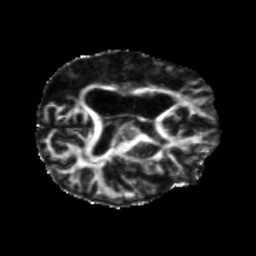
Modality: FA
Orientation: axial
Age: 51
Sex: female
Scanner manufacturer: siemens
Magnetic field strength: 3 T
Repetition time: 5.25 s
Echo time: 0.08 s